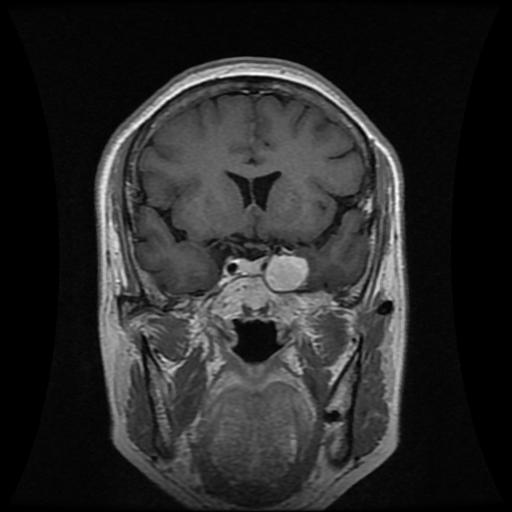
Label: meningioma